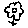
Label: flower